Question: Is it possible (and how) to adjust the blending mode used to display a WPF form on the desktop?
I have a window that serves as an overlay for the entire screen. Here's the XAML:
'''
<Window x:Class="RedGreenBarsWPF.MainWindow"
xmlns="http://schemas.microsoft.com/winfx/2006/xaml/presentation"
xmlns:x="http://schemas.microsoft.com/winfx/2006/xaml"
Title="Red/Green Overlay" Topmost="True" Height="300" Width="525" AllowsTransparency="True" WindowStyle="None" Background="Transparent" WindowStartupLocation="Manual" IsHitTestVisible="False">
<Canvas Name="canvas" />
</Window>
'''
It can't be clicked, and it gets resized and moved to cover the entire screen when the Window loads. I then draw some shapes on the canvas like this:
'''
System.Windows.Media.Brush red = new SolidColorBrush(System.Windows.Media.Color.FromArgb(200, 255, 0, 0));
System.Windows.Size s = new System.Windows.Size(System.Windows.SystemParameters.PrimaryScreenWidth, System.Windows.SystemParameters.PrimaryScreenHeight);
int lines = 20;
for (double i = 0; i < s.Width; i += s.Width / lines)
{
System.Windows.Shapes.Rectangle rect = new System.Windows.Shapes.Rectangle
{
Width = s.Width / lines,
Height = s.Height
};
rect.Fill = red;
Canvas.SetTop(rect, 0);
Canvas.SetLeft(rect, i * 2);
canvas.Children.Add(rect);
}
'''
This does exactly what it should, but not what I want. Here's a visualization done in Photoshop (mine looks like "Normal"):

I need to figure out a way to make it look like the red box on the right, where the text isn't lightened by the overlaying colour. I've searched high and low, and although there are libraries out there that can accomplish this with elements within the Window, I need the blend mode to extend over the entire desktop. How can this be done?
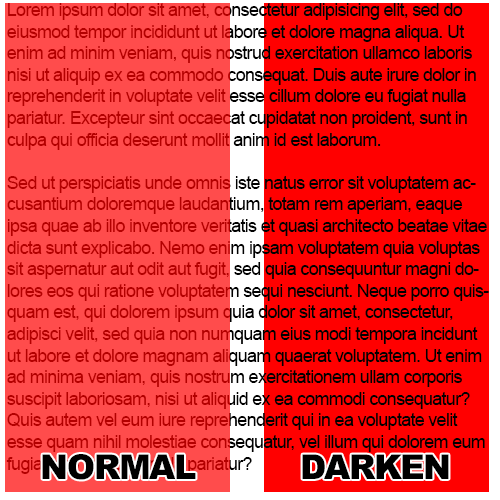
Answer: You need to use a different blending function. So far I believe you have no easy solution ; this has already been requested but is not yet supported by WPF.
This <URL>.
These pages contain zips with the source code on almost each page. You need the following to build them: (quoting) .NET 3.5 SP1, DirectX SDK, and the Shader Effects BuildTask and Templates from the <URL> stuff on CodePlex.
I'm copying the links here:
- <URL>
EDIT: To capture the desktop image, you can try to use a simple 'FrameworkElement', such as a 'Rectangle', with a transparent background ('Transparent' is a brush). Then you can use the 'RenderTargetBitmap' class to convert it to an ImageBrush. Here is a code snippet that should help you to get started:
'''
public Brush RectangleToBrush(Rectangle rect)
{
int w = (int)rect.ActualWidth;
int h = (int)rect.ActualHeight;
var rtb = new RenderTargetBitmap(w, h, 96d, 96d, PixelFormats.Default);
rtb.Render(rect);
ImageBrush brush = new ImageBrush(BitmapFrame.Create(rtb));
return brush;
}
'''
You can probably put this rectangle in your .xaml file, using a Grid, to make it cover the whole window:
'''
<Window ...>
<Grid>
<Rectangle x:Name="DesktopCaptureRectangle"/>
<Grid>
<!-- Your controls here -->
</Grid>
</Grid>
</Window>
'''
Note: I'm not sure this solution will be good performance-wise...